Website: home-depot
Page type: receipt
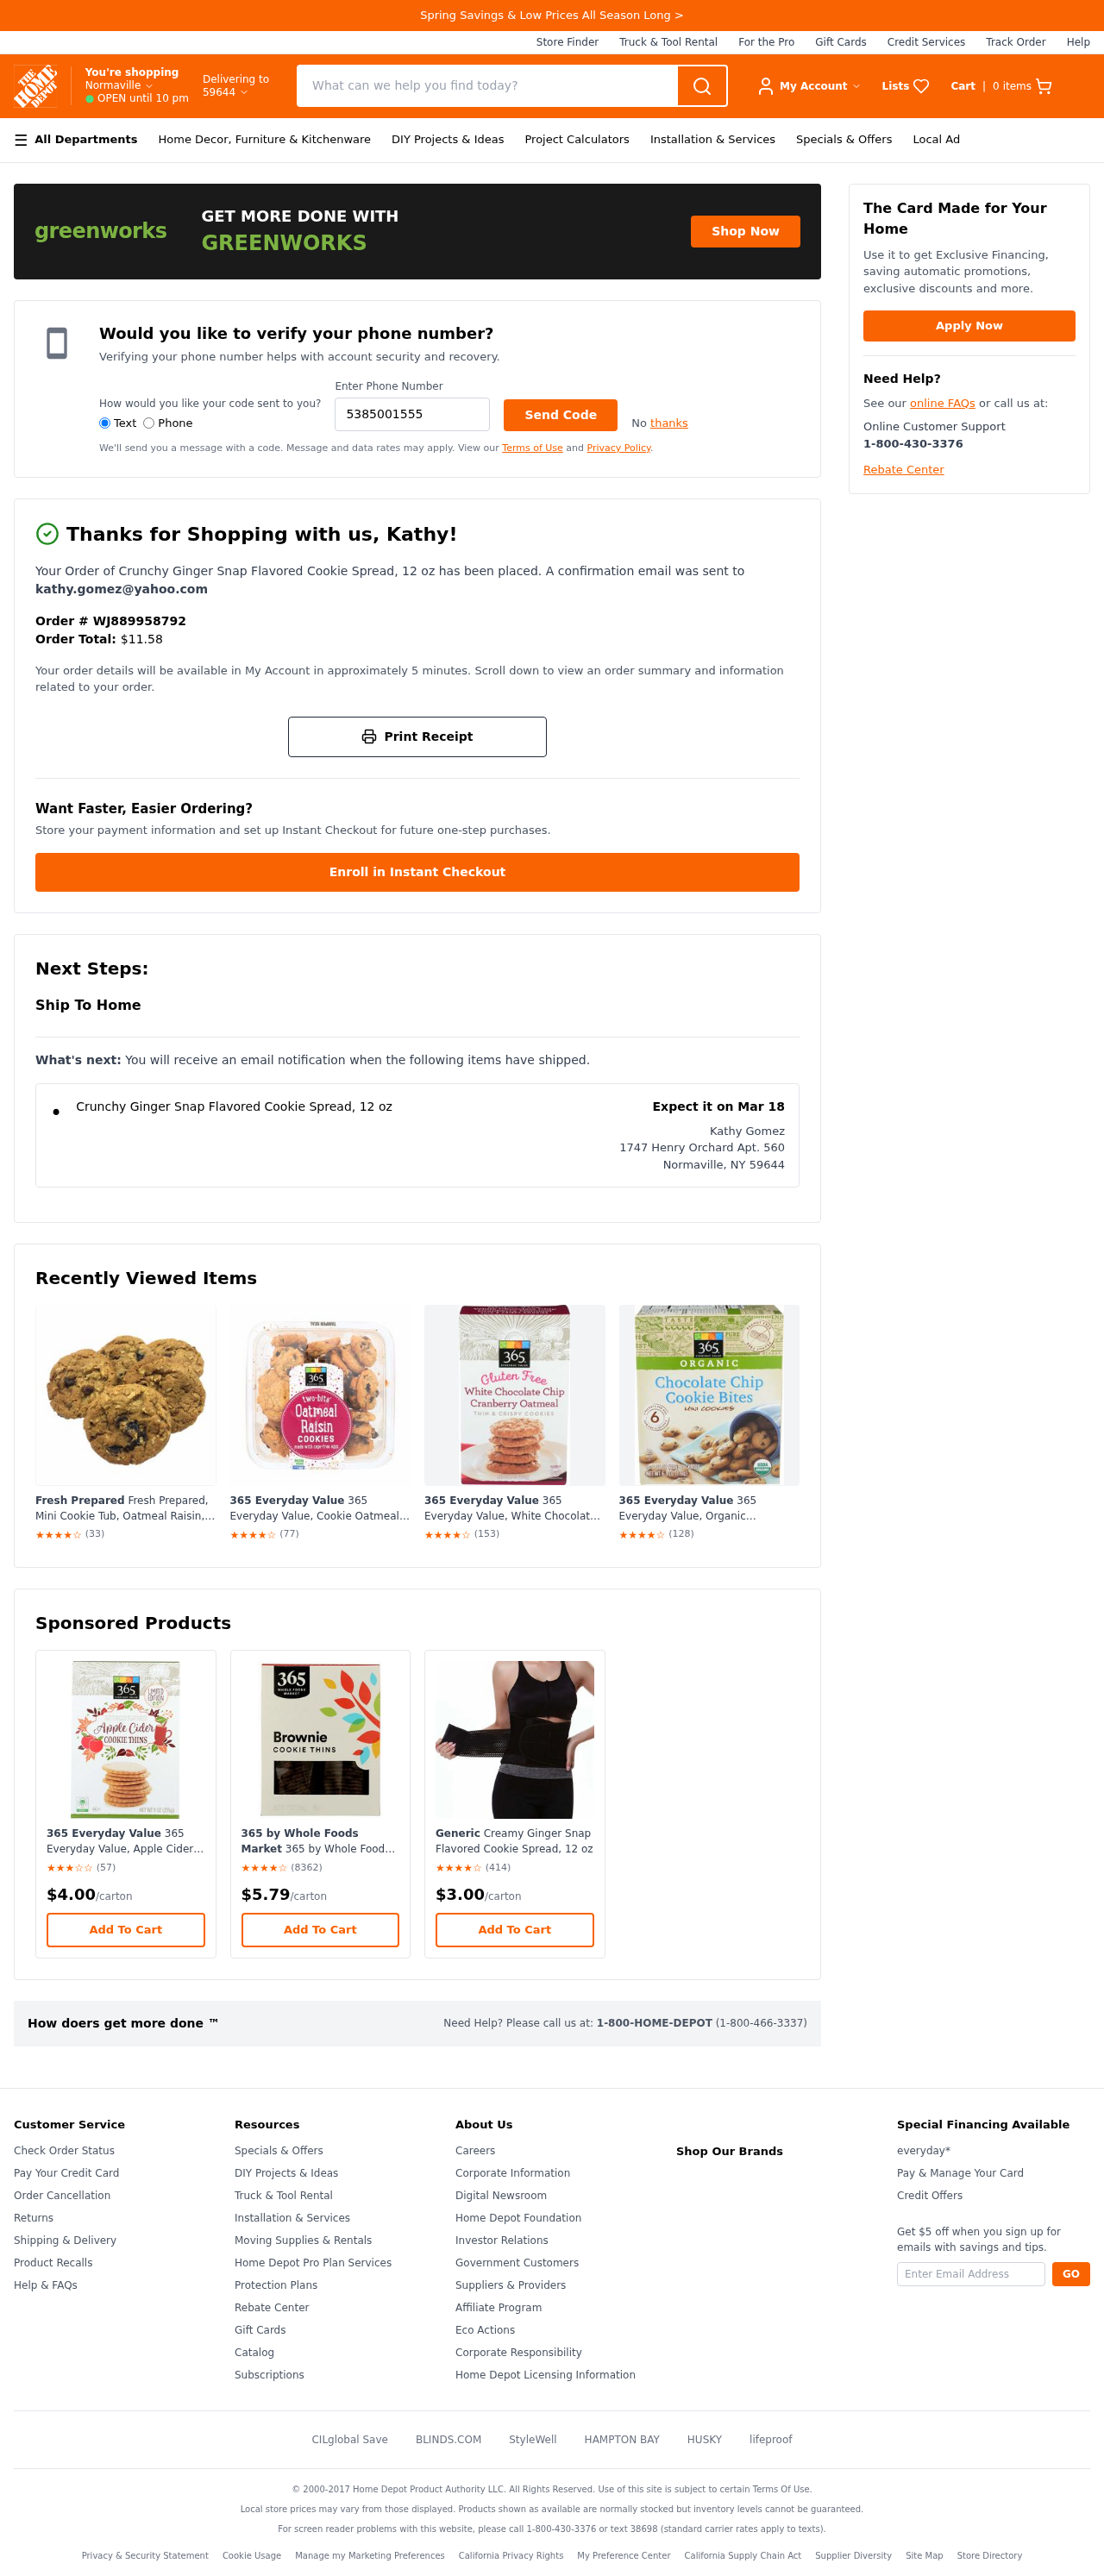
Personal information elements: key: PII_CITY
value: Normaville
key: PII_CITY_STATE_ZIP
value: Normaville, NY 59644
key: PII_EMAIL
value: kathy.gomez@yahoo.com
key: PII_FIRSTNAME
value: Kathy
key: PII_FULLNAME
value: Kathy Gomez
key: PII_PHONE
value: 5385001555
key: PII_POSTCODE
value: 59644
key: PII_STREET
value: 1747 Henry Orchard Apt. 560
Product elements: key: PRODUCT1_NAME
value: Crunchy Ginger Snap Flavored Cookie Spread, 12 oz
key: PRODUCT2_NAME
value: Fresh Prepared Fresh Prepared, Mini Cookie Tub, Oatmeal Raisin, 11 Oz
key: PRODUCT2_BRAND
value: Fresh Prepared
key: PRODUCT2_RATING
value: ★★★★☆
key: PRODUCT2_NUM_RATINGS
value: (33)
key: PRODUCT3_NAME
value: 365 Everyday Value 365 Everyday Value, Cookie Oatmeal Two Bite, 10.5 Ounce
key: PRODUCT3_BRAND
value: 365 Everyday Value
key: PRODUCT3_RATING
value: ★★★★☆
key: PRODUCT3_NUM_RATINGS
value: (77)
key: PRODUCT4_NAME
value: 365 Everyday Value 365 Everyday Value, White Chocolate Chip Cranberry Oatmeal, Thin & Crispy Cookies, 7 oz
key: PRODUCT4_BRAND
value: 365 Everyday Value
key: PRODUCT4_RATING
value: ★★★★☆
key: PRODUCT4_NUM_RATINGS
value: (153)
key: PRODUCT5_NAME
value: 365 Everyday Value 365 Everyday Value, Organic Chocolate Chip Cookie Bites (6 - 1.05 Ounce Packages), 6.3 Ounce
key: PRODUCT5_BRAND
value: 365 Everyday Value
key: PRODUCT5_RATING
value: ★★★★☆
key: PRODUCT5_NUM_RATINGS
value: (128)
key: PRODUCT6_NAME
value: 365 Everyday Value 365 Everyday Value, Apple Cider Cookie Thins, 9 oz
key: PRODUCT6_BRAND
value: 365 Everyday Value
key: PRODUCT6_RATING
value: ★★★☆☆
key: PRODUCT6_NUM_RATINGS
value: (57)
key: PRODUCT6_PRICE
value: $4.00
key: PRODUCT7_NAME
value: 365 by Whole Foods Market 365 by Whole Foods Market, Cookie Thins, Brownie, 7 Ounce
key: PRODUCT7_BRAND
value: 365 by Whole Foods Market
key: PRODUCT7_RATING
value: ★★★★☆
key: PRODUCT7_NUM_RATINGS
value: (8362)
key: PRODUCT7_PRICE
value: $5.79
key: PRODUCT8_NAME
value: Generic Creamy Ginger Snap Flavored Cookie Spread, 12 oz
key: PRODUCT8_BRAND
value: Generic
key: PRODUCT8_RATING
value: ★★★★☆
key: PRODUCT8_NUM_RATINGS
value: (414)
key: PRODUCT8_PRICE
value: $3.00
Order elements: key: ORDER_NUM_ITEMS
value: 0
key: ORDER_ID
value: WJ889958792
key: ORDER_TOTAL
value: $11.58
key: ORDER_DELIVERY_DATE
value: Expect it on Mar 18